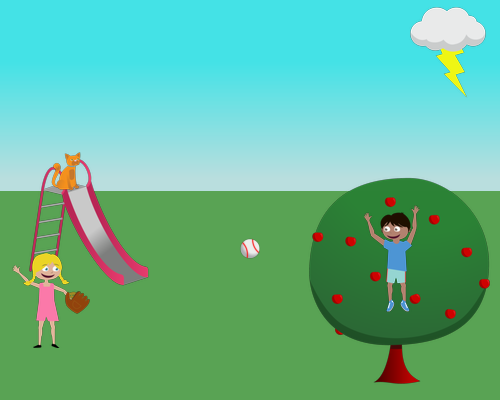
top right corner small lightning cloud and bottom right small apple tree close to bottom edge and left side small slide facing right and a small cat on top of slide and in middle grass white baseball and covering apple tree is boy small size facing left smile arms up covering green part of tree and left side bottom a girl facing right one arm up smile glove in left hand